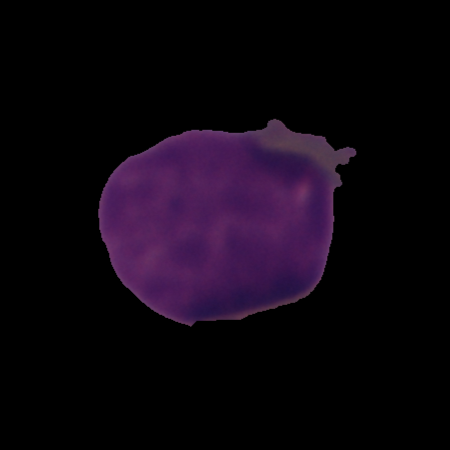
Label: cancer